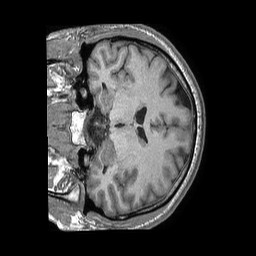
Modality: T1w
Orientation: coronal
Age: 59
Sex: male
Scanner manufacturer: philips
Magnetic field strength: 1.5 T
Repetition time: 0.007629 s
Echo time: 0.003495 s